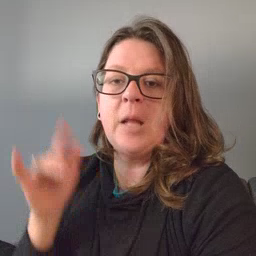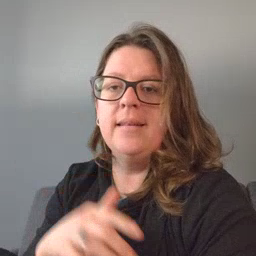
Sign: airplane